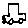
Label: car